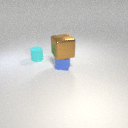
small blue metal cube to the right of small cyan rubber cylinder